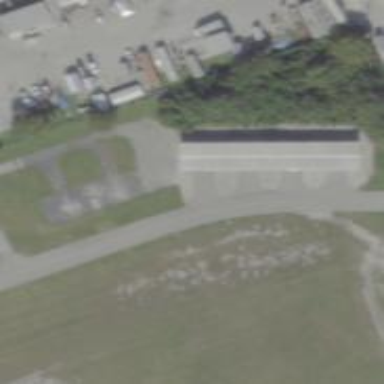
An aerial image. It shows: View of taxiway at the airport.